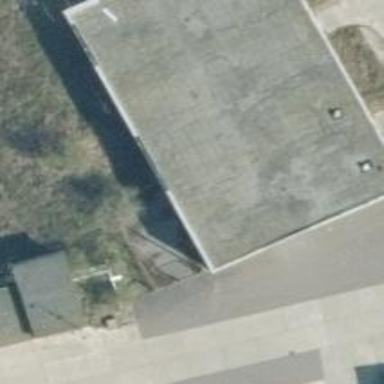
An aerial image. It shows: Building.